Question: Is there a twitter bootstrap theme with a sidebar showing ToC of the current page, like the right one here: <URL>
I like the affix+scrollspy stack, but If You have a lot of headings You can't see them all, since You can't scroll affix's sidebar.
Bootstrap docs suffer from the same issue:

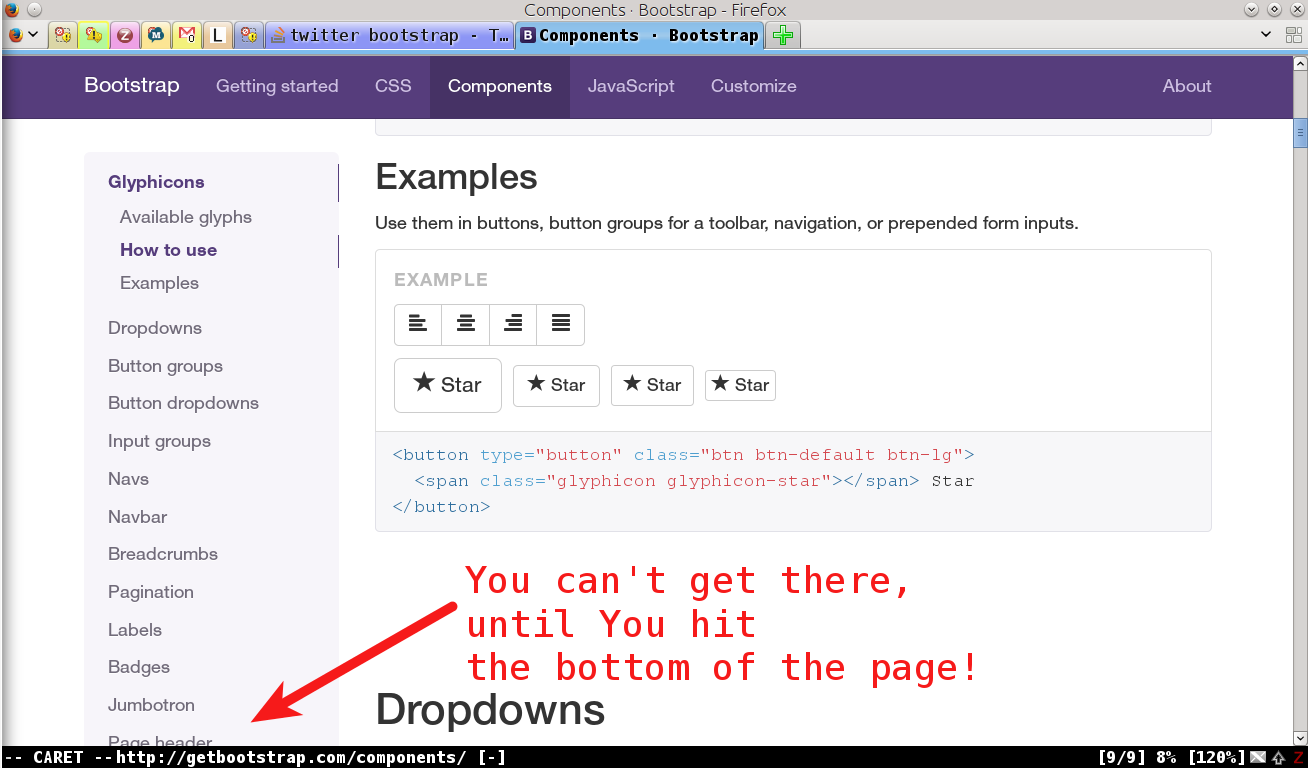
Answer: Yup! Check out the following:
- <URL>
In both cases, you will have to add scrollspy on your own though.